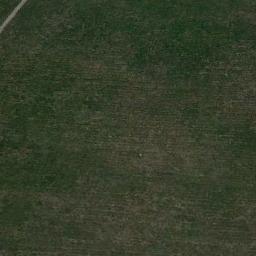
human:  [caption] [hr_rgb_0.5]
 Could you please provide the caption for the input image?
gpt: The entire image is dominated by grass .

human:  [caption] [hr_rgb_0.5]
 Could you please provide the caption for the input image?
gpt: There is no grass in some parts of the meadow .

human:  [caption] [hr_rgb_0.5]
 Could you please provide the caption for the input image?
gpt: This meadow has sparse grasses and a road goes through the meadow .

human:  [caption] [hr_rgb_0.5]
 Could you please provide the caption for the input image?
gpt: The meadow is next to the bare land .

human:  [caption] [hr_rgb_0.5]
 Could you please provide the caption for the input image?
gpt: A sparse meadow with some grass .